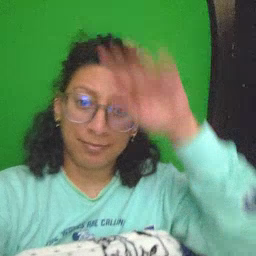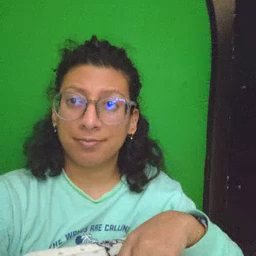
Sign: fireman